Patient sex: M
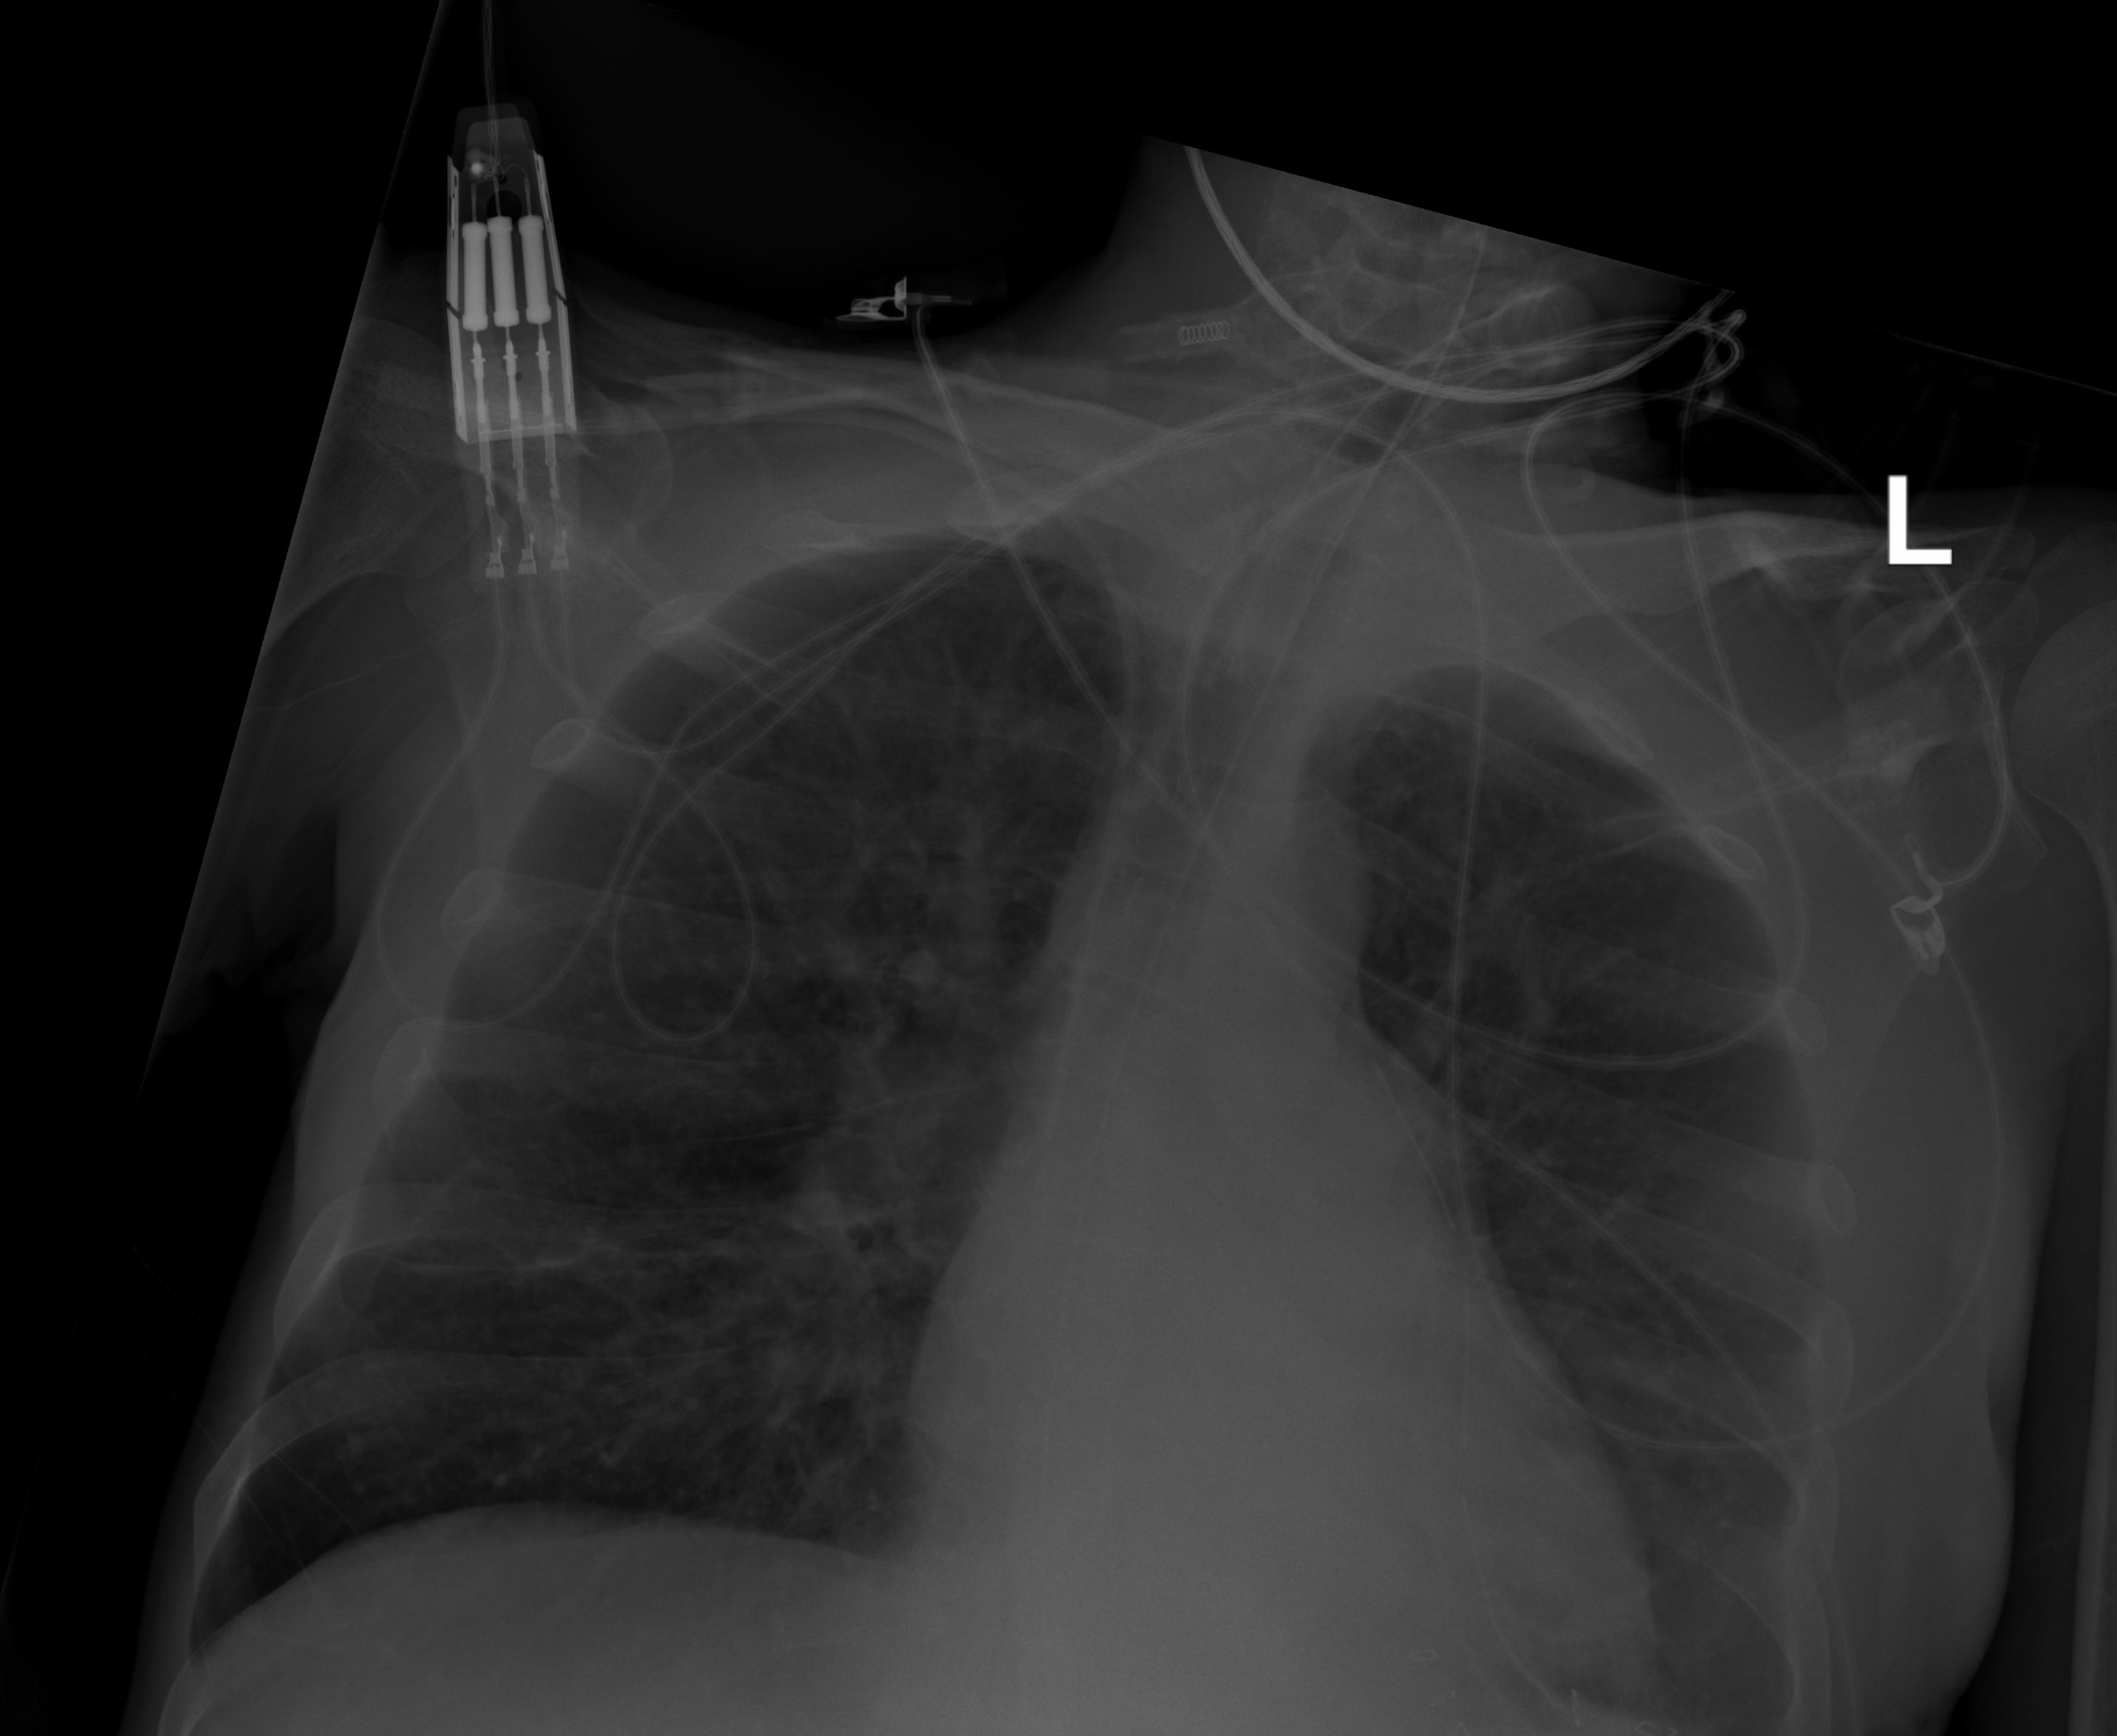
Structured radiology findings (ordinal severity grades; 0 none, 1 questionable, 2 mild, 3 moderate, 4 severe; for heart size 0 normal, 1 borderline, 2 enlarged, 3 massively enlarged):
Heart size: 2
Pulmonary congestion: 2
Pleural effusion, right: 0
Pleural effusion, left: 2
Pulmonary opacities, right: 0
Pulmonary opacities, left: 0
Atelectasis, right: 2
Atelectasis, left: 2